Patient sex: F
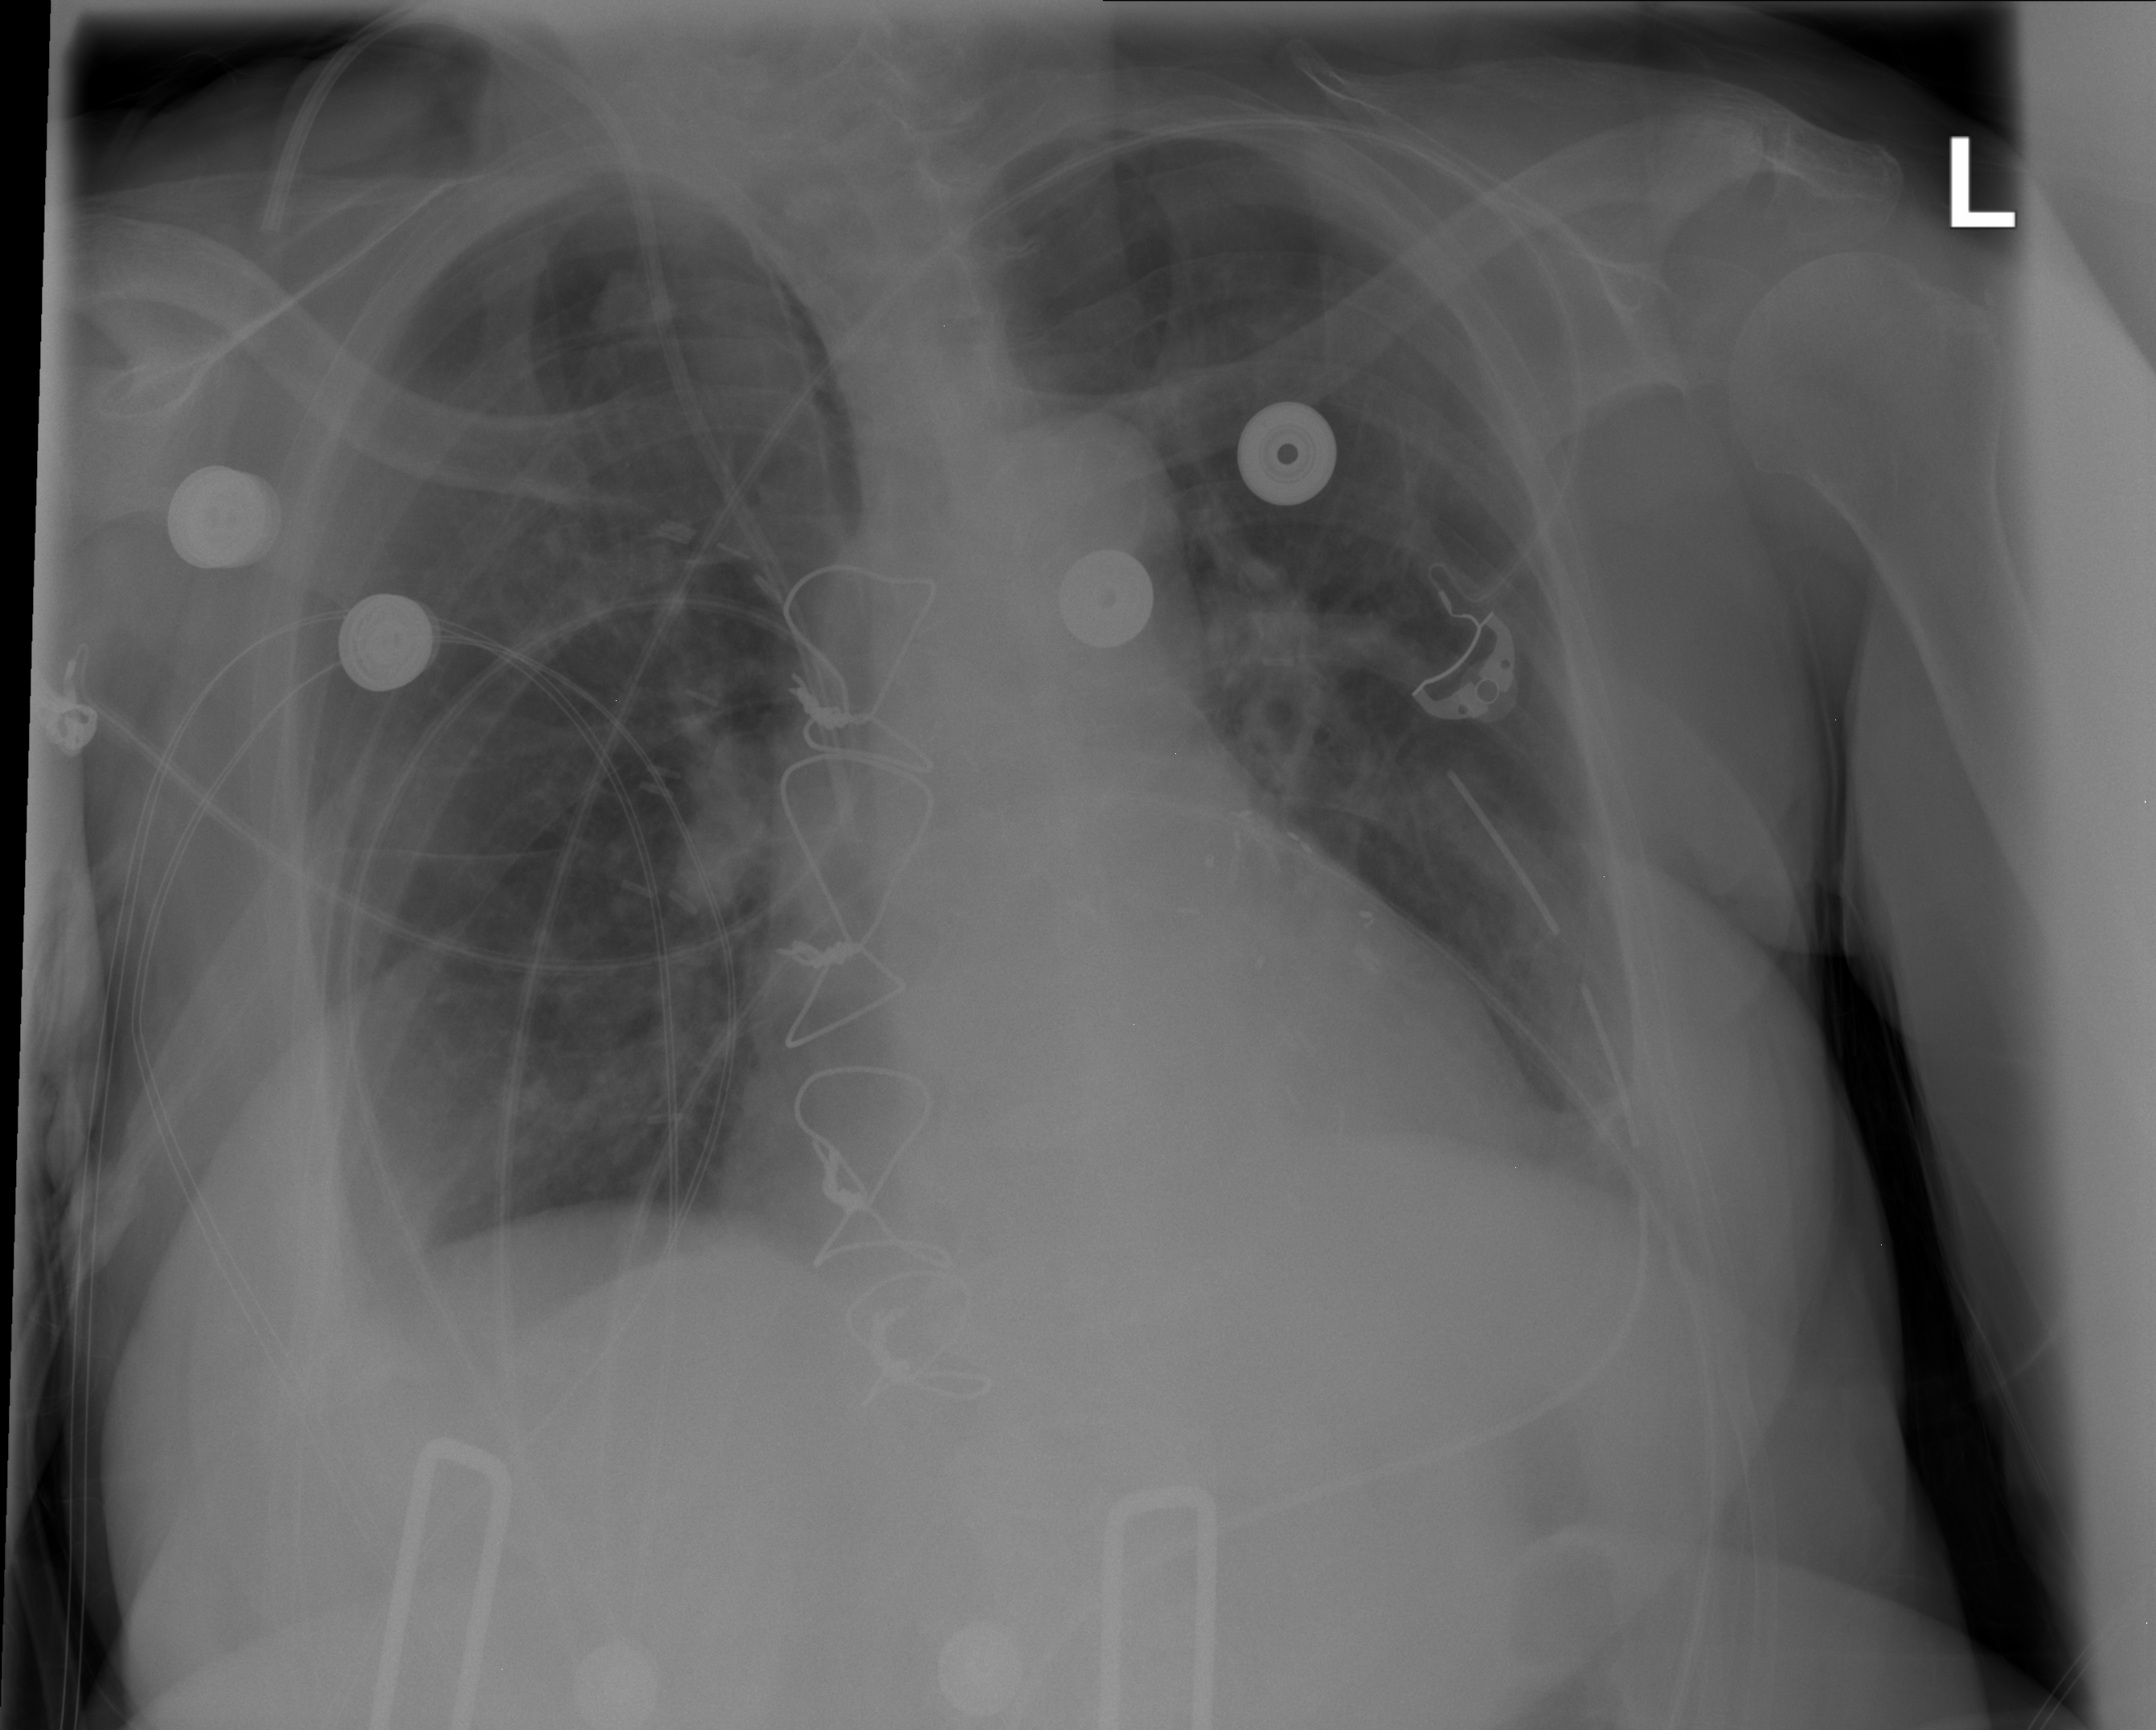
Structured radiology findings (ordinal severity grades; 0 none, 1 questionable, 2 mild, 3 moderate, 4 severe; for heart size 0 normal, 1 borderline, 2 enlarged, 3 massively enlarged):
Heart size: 0
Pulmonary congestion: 0
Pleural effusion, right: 2
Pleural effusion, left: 2
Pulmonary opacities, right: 0
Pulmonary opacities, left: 0
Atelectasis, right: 2
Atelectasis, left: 2